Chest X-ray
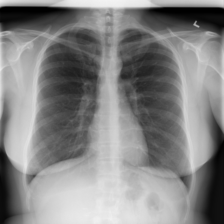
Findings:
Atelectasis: negative
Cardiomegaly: negative
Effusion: negative
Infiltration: negative
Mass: negative
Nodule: negative
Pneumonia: negative
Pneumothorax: negative
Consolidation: negative
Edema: negative
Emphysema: negative
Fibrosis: negative
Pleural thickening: negative
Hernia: negative